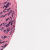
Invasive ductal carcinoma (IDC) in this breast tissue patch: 1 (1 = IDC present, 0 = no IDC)